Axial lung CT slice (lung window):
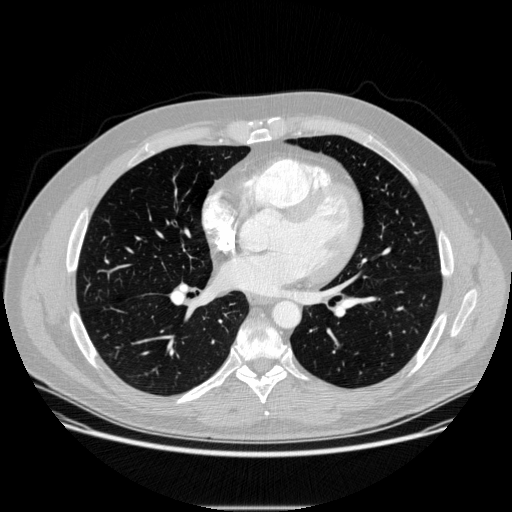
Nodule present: no